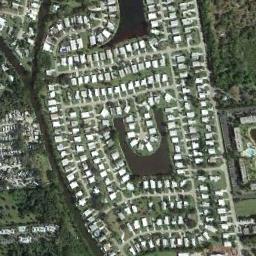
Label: mobile_home_park